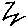
Label: zigzag